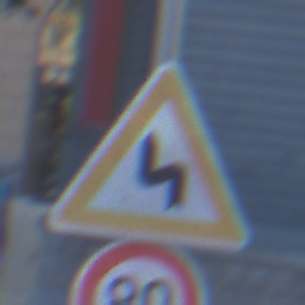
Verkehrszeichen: DoppelkurveZunaechstLinks
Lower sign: Geschwindigkeit80
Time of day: SunriseSunset
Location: Outdoor (Urban)
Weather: PartlyCloudy
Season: NotSpecified
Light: Natural